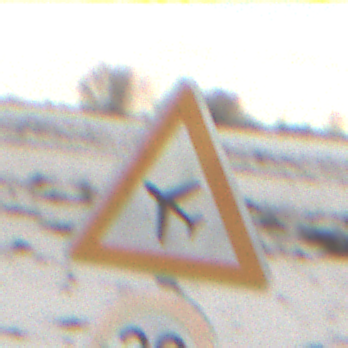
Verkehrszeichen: FlugbetriebRechts
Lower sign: Geschwindigkeit30
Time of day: MorningAfternoon
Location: Outdoor (Nature)
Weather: Overcast
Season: Winter
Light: Natural